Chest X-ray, PA view. Patient: 56 years old, sex M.
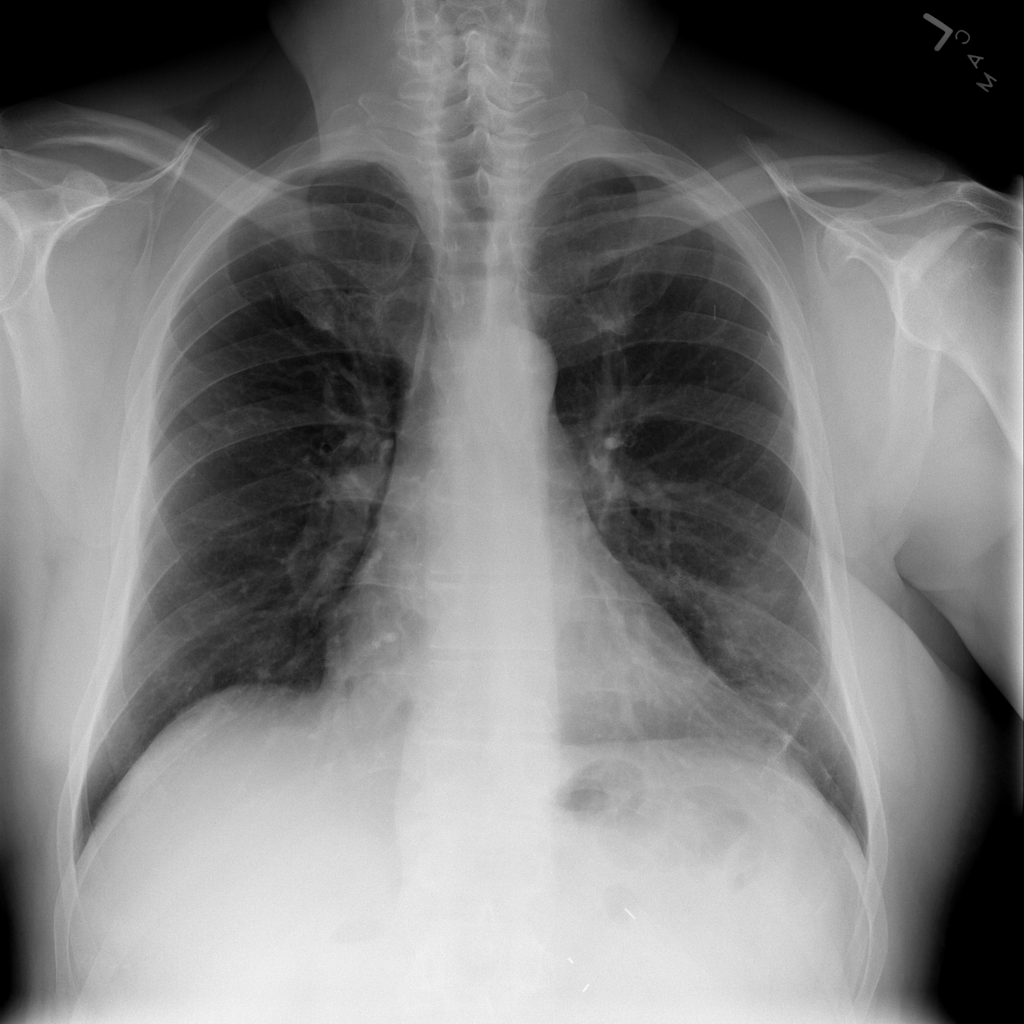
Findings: No Finding